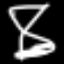
Label: hourglass